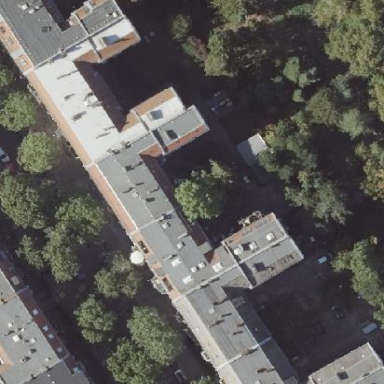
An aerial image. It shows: Building consisting of apartments with double saltbox roof shape.